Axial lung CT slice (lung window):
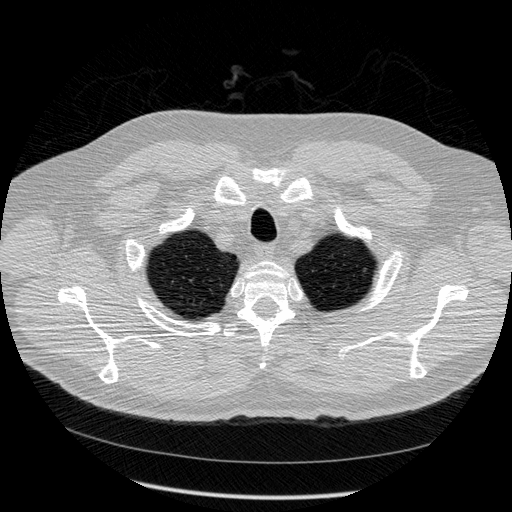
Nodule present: yes
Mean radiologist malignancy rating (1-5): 2